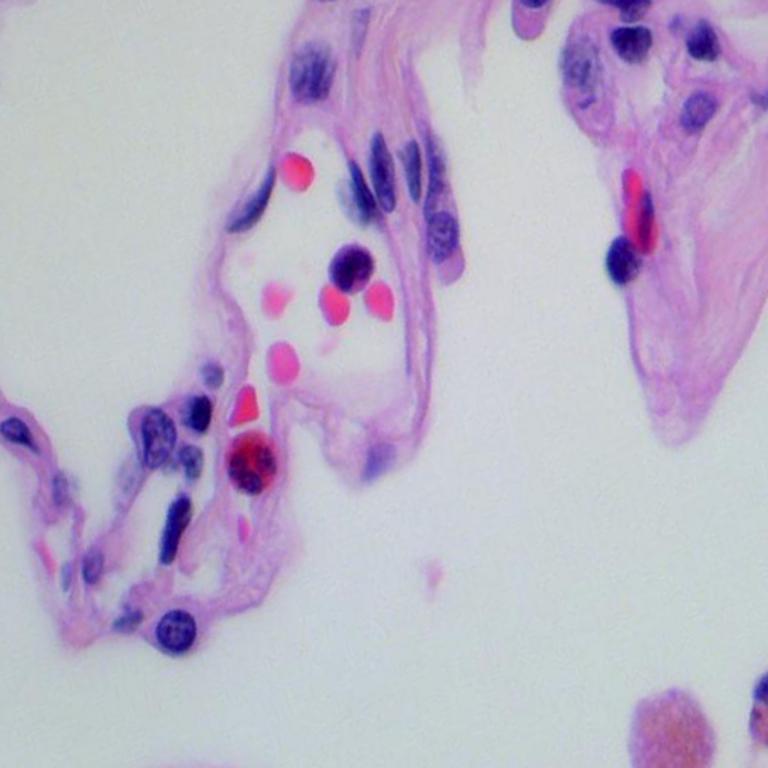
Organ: lung
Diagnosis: benign